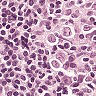
Metastatic tissue present: no